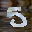
Label: 5